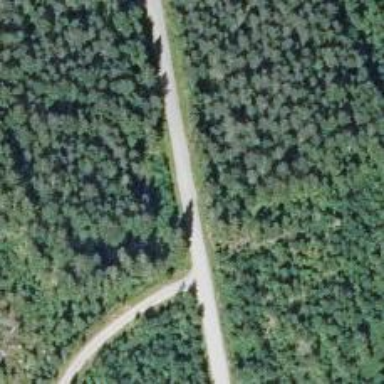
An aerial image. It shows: Unclassified road.